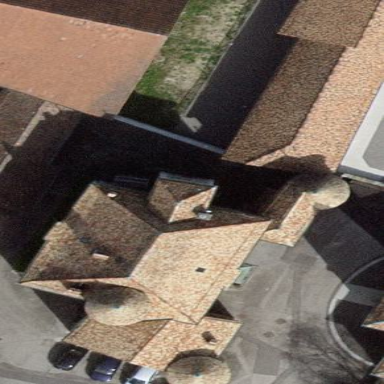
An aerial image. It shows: Historic castle building.